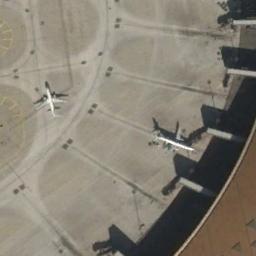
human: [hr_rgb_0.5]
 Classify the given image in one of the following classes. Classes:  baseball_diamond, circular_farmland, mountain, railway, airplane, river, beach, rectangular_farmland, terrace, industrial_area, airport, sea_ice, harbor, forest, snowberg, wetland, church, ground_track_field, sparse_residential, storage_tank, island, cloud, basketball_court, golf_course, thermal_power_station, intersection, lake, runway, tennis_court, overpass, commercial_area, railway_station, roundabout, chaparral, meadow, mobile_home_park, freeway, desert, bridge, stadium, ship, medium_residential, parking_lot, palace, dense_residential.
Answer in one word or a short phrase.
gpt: airplane